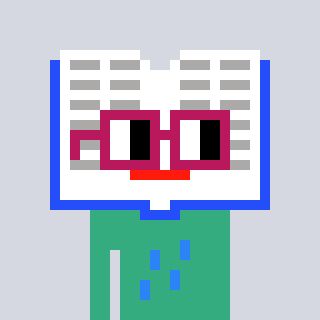
a pixel art character with square dark red glasses, a dictionary-shaped head and a teal-colored body on a cool background